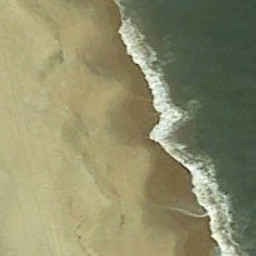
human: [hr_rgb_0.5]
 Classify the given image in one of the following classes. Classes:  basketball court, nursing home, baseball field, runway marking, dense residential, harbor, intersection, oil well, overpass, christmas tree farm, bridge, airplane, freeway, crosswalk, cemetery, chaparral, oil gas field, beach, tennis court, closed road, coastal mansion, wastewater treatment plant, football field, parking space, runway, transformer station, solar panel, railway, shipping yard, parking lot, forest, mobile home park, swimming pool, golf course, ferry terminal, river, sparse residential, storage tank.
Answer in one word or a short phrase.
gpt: beach